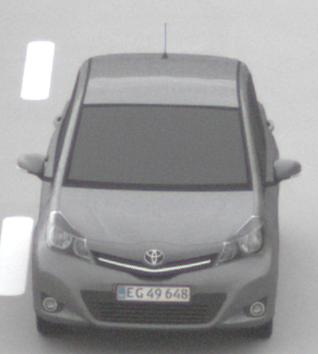
Make: Toyota
Model: Yaris 1.0
Detailed model: Yaris (XP9)
Model produced from: 2009/01
Model produced until: 2010/10
Doors: 3
Color: gray
Road condition: dry road
Daytime: midday
Contrast: low contrast